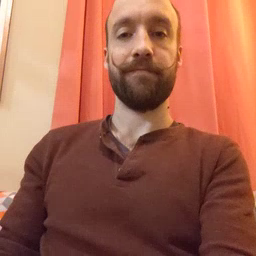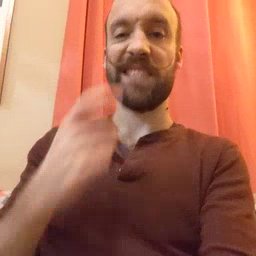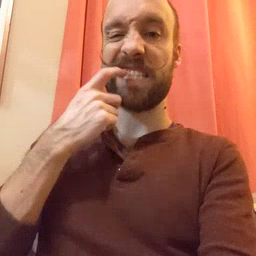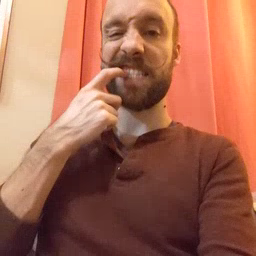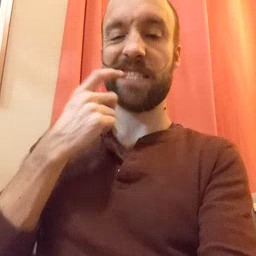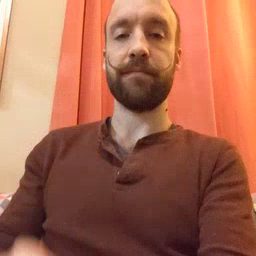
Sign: tooth